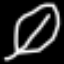
Label: leaf